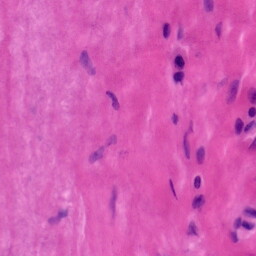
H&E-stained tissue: Tonsil